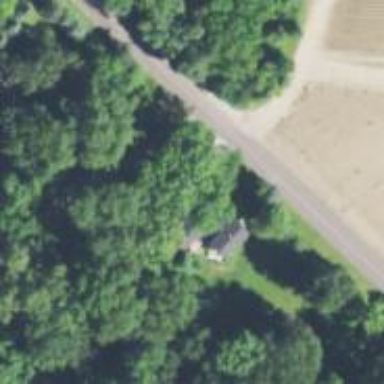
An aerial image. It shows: Driveway leading to service road.